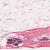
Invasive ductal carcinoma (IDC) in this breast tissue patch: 0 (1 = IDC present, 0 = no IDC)